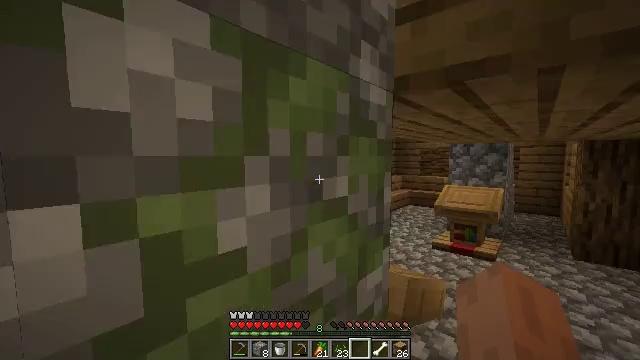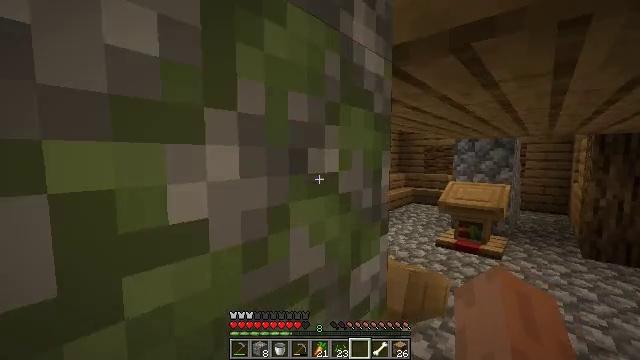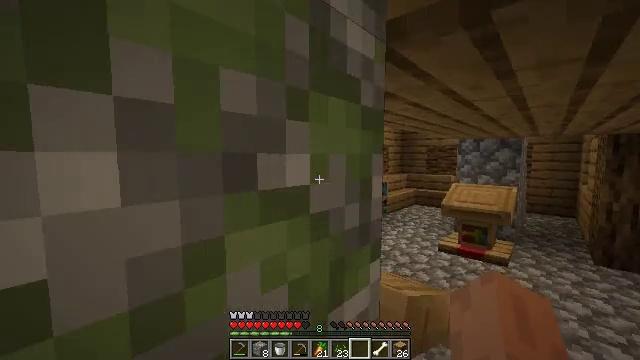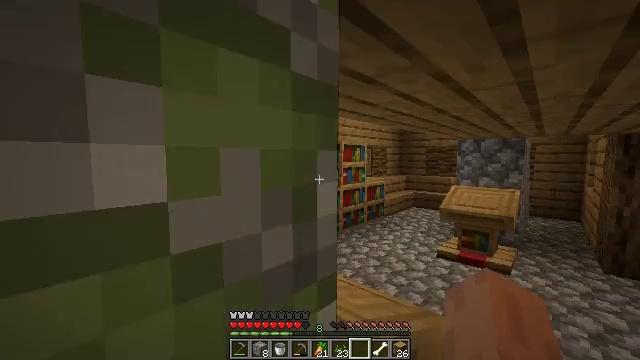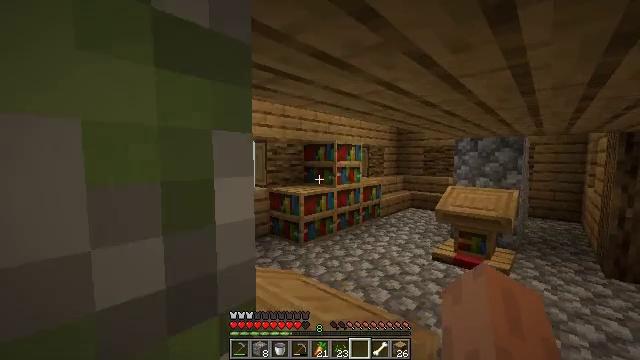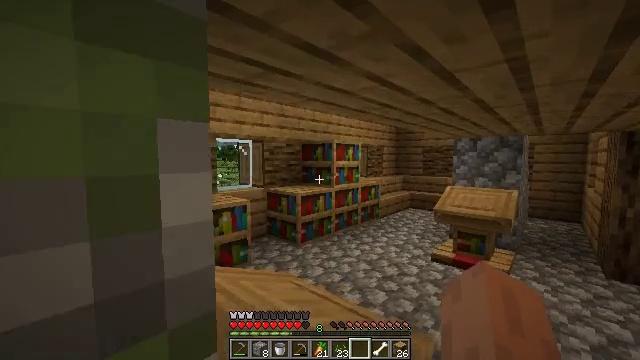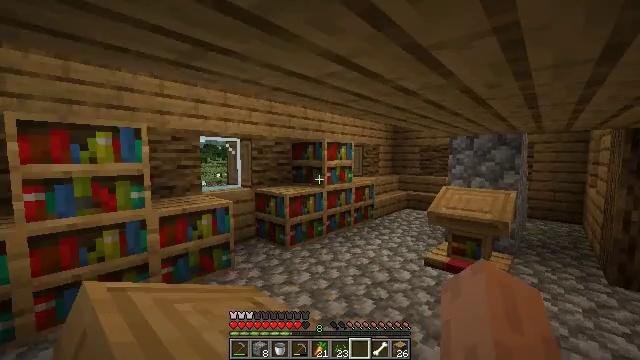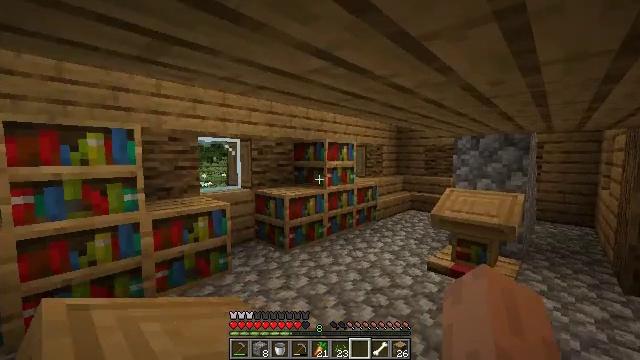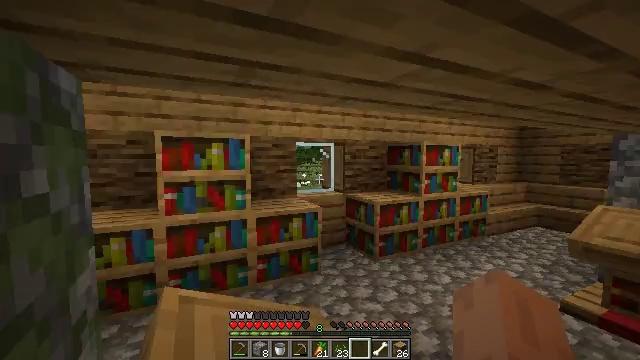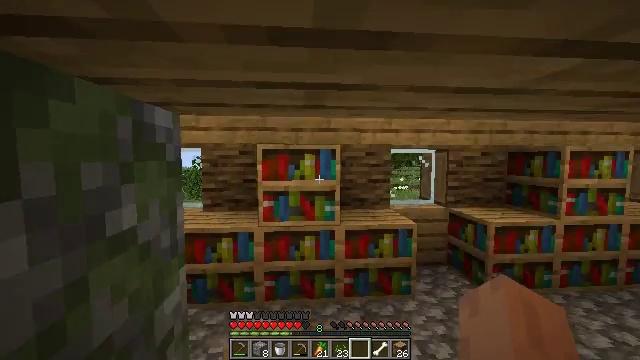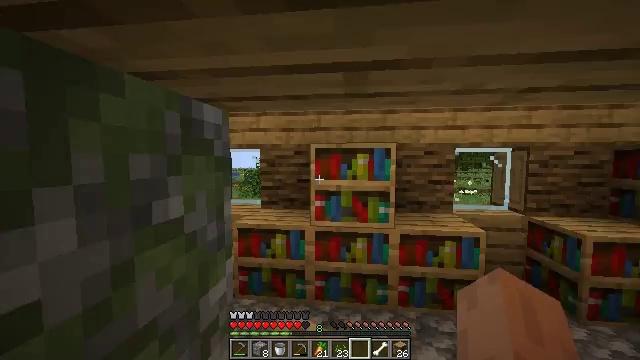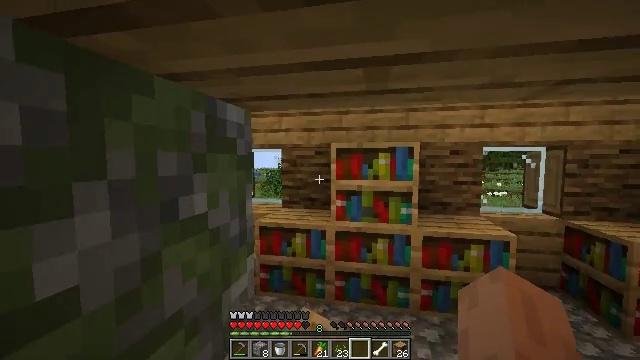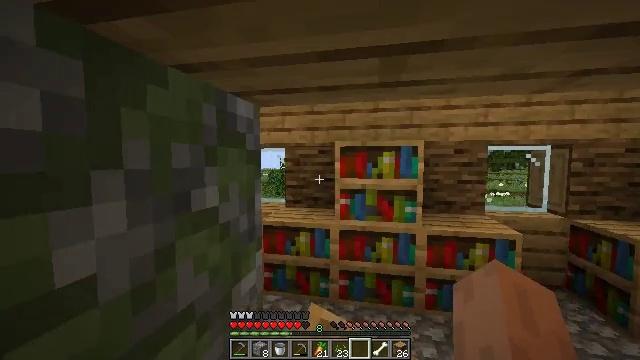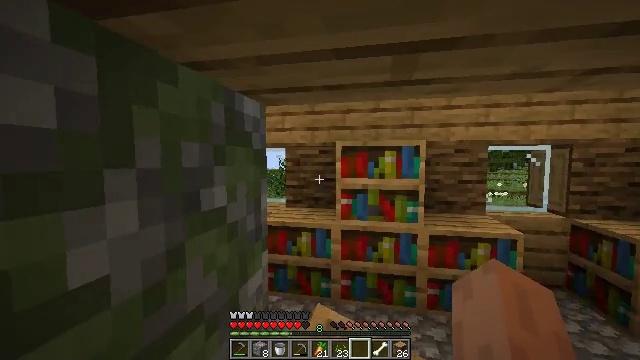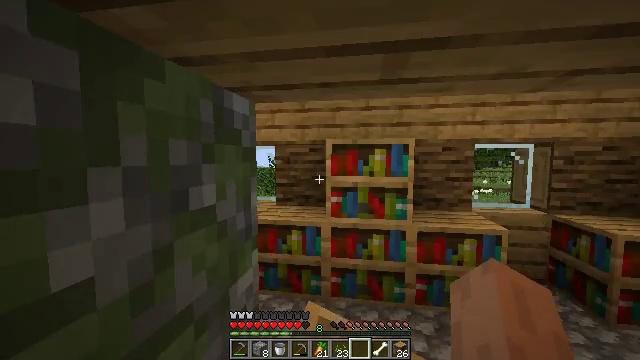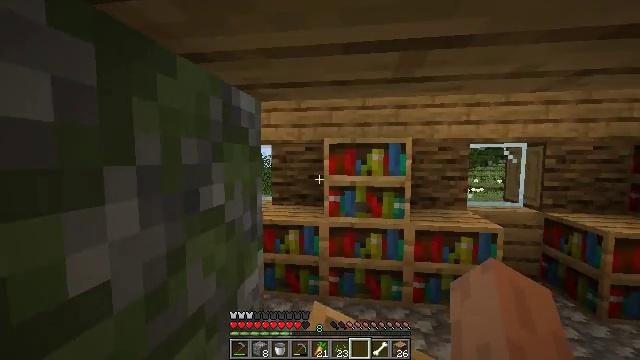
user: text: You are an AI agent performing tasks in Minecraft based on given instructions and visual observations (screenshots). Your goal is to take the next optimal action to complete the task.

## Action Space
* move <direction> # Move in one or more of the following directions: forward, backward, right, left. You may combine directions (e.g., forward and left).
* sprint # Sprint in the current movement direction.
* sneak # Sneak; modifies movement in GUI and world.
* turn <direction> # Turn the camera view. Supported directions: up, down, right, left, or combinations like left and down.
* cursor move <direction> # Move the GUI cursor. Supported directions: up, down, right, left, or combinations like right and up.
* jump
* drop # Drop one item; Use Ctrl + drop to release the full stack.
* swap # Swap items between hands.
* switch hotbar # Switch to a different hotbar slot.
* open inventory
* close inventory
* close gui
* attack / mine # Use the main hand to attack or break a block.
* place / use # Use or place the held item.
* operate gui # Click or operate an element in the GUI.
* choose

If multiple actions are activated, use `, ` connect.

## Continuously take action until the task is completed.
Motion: motion action
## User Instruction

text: Destroy the bookshelf.
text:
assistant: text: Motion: move forward
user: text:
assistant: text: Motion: move forward
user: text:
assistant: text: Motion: move forward
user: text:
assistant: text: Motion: move forward
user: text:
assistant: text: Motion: move forward
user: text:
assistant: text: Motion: move forward
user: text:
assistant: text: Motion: move forward, turn left
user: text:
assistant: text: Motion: move forward, turn left
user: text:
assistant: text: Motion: move forward, turn left
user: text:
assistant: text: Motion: move forward, turn left
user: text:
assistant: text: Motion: move forward, turn left
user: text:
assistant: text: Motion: move forward
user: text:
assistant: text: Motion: move forward
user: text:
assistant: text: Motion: move forward, turn right
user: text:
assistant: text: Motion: move forward, turn right
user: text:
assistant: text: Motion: move forward, turn right and down
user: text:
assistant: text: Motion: move forward, turn right and down
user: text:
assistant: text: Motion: turn right and down
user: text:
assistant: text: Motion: turn right and down
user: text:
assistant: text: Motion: turn right and up
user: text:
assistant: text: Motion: no_op
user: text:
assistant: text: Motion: no_op
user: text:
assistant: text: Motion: no_op
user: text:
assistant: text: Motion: turn up
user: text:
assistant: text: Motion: move forward
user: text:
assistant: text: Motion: move forward, turn right
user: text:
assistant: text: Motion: move forward, turn right
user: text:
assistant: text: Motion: move forward, turn right
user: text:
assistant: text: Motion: move forward, turn right
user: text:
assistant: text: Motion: move forward